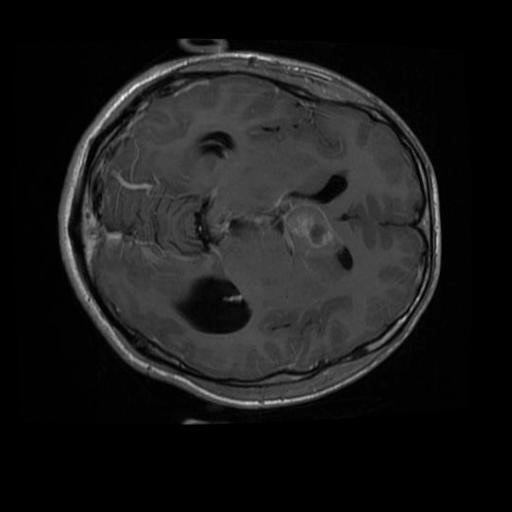
Label: brain_glioma